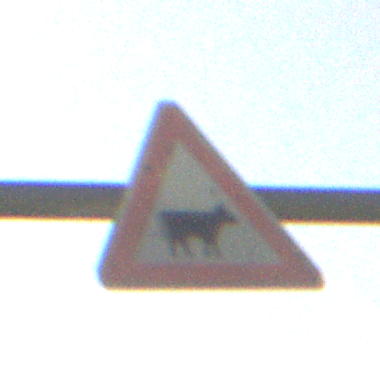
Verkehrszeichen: ViehtriebLinks
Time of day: Night
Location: Outdoor (Nature)
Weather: Clear
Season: NotSpecified
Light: Natural